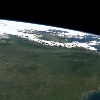
Label: land